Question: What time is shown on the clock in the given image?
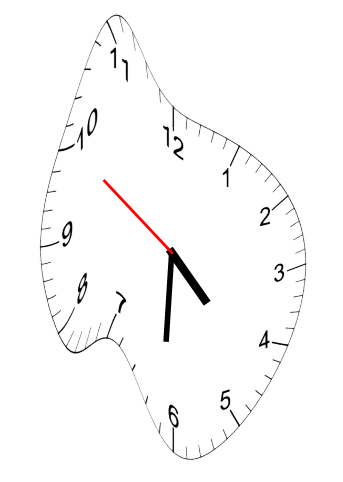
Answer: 04:30:50